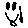
Label: smiley face